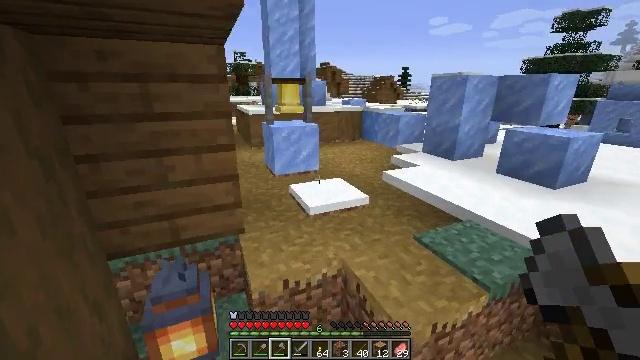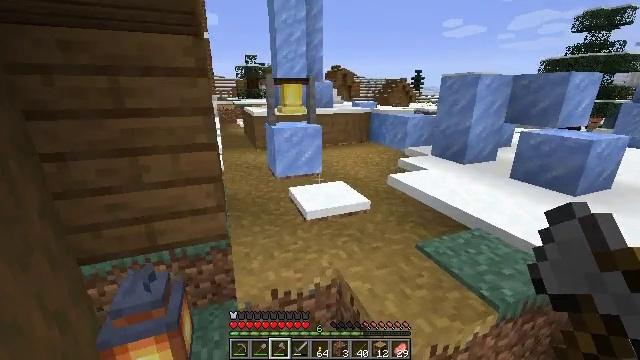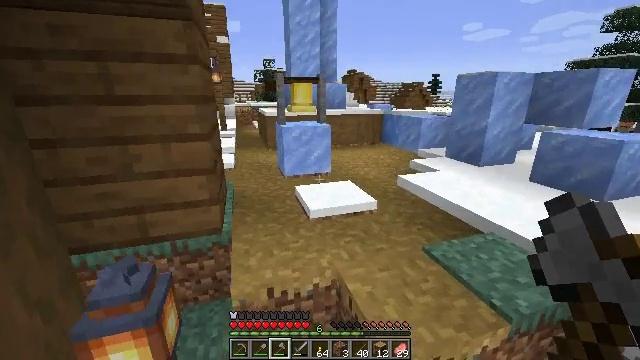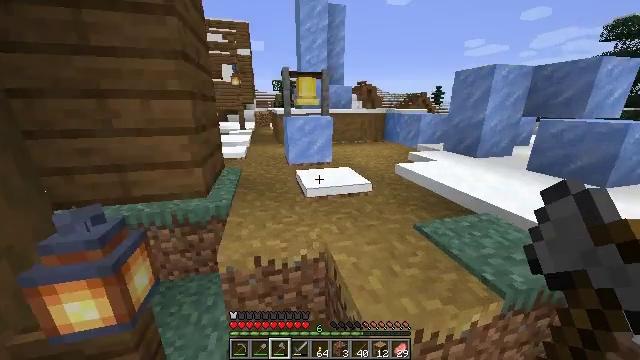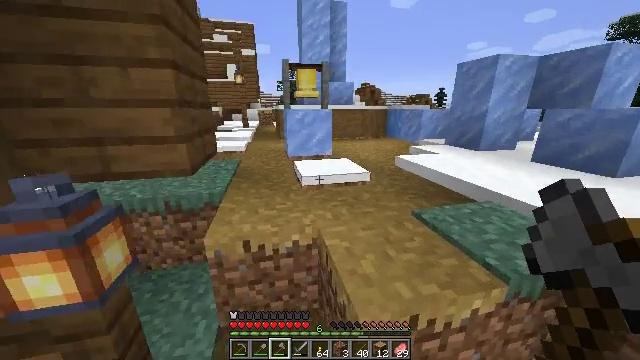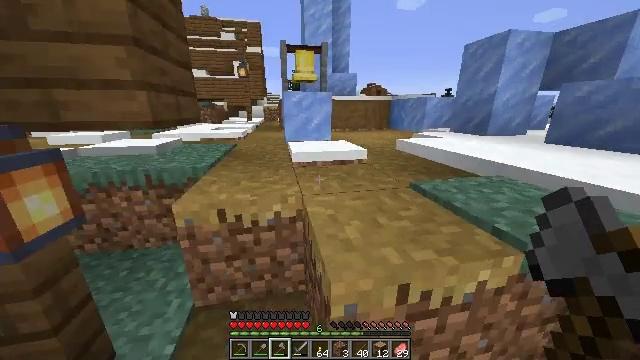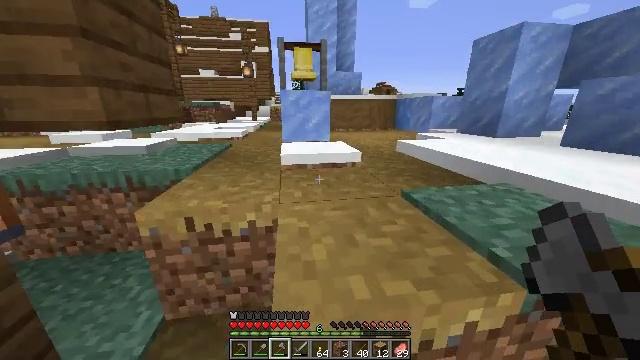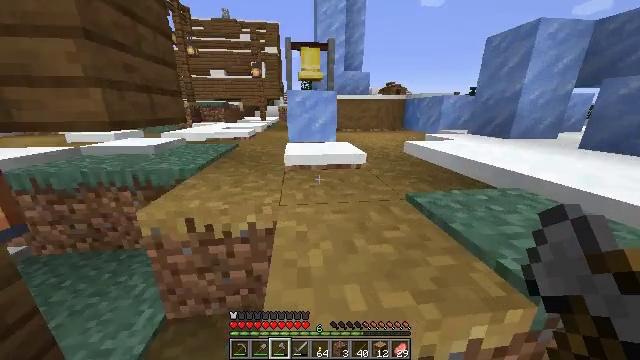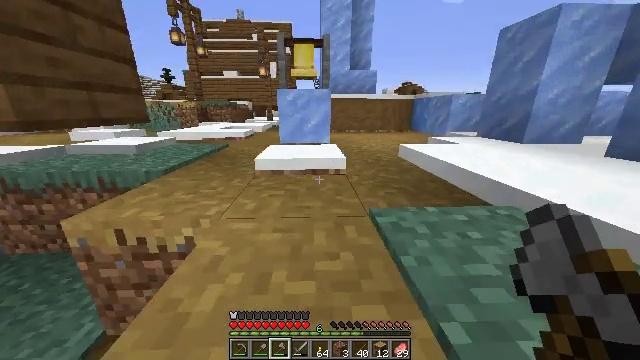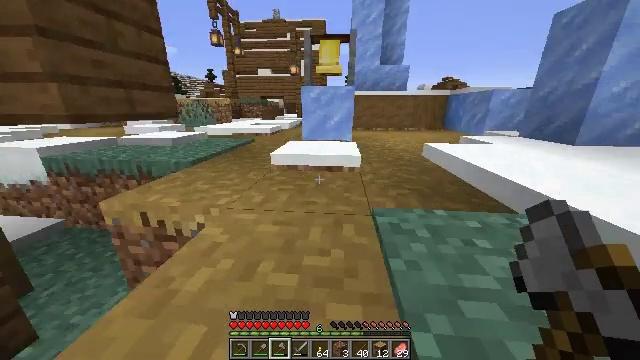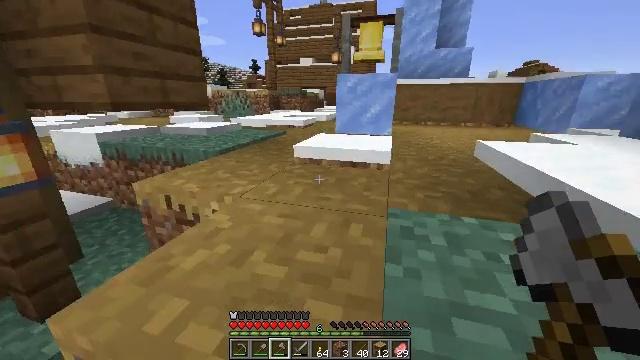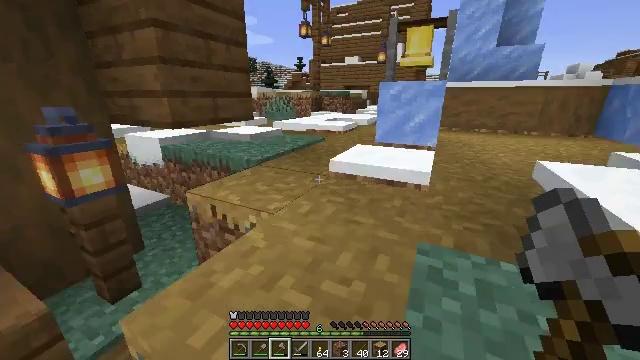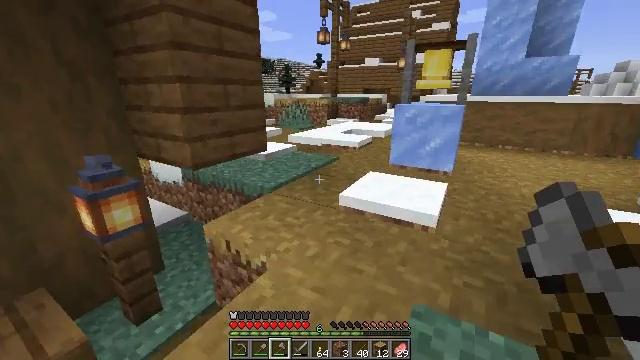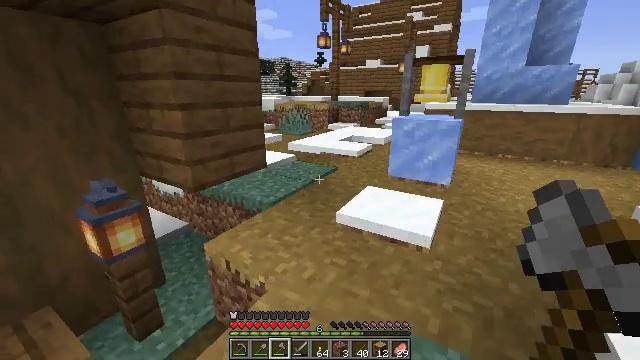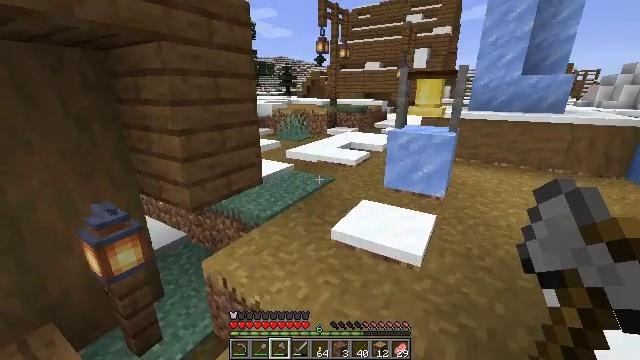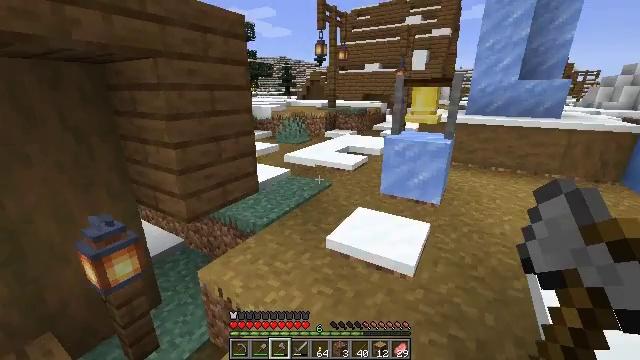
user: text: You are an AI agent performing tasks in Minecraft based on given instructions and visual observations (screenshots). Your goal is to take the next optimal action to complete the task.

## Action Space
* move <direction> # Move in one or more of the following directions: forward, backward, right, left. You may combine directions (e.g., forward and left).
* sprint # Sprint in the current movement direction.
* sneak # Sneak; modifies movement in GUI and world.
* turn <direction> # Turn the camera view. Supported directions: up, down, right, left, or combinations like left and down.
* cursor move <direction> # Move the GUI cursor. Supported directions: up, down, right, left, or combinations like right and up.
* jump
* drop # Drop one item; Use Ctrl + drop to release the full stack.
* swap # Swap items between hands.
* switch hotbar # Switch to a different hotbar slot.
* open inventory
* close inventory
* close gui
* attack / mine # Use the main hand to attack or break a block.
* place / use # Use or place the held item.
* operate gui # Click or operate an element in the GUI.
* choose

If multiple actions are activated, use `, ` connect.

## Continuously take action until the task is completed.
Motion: motion action
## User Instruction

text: Dig up potatoes from the soil.
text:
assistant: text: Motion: move forward and move right, sprint, turn left
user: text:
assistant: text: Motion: move forward and move right, sprint, turn left
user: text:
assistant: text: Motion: move forward and move right, sprint, turn left
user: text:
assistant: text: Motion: move forward and move right, sprint, turn left
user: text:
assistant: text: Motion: move forward and move right, sprint, turn left
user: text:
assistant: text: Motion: move forward and move right, sprint, turn left
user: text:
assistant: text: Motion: move forward and move right, sprint, turn left
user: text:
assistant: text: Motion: move forward and move right, sprint, turn left
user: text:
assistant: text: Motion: move forward and move right, sprint, turn left
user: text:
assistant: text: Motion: move forward and move right, sprint, turn left
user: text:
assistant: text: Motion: move forward and move right, sprint, turn left, jump
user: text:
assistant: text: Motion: move forward and move right, sprint, turn left, jump
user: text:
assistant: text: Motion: move forward and move right, sprint, jump
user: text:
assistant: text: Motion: move forward and move right, sprint, jump
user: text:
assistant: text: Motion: move forward and move right, sprint
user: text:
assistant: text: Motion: move forward and move right, sprint
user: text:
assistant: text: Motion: move forward and move right, sprint
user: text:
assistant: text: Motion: move forward and move right, sprint
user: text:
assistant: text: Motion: move forward, sprint
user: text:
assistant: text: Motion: move forward, sprint
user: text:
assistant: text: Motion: move forward, sprint, turn left
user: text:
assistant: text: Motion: move forward, sprint, turn left
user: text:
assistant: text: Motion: move forward, sprint, turn left
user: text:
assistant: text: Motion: move forward, sprint, turn left
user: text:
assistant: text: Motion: move forward, sprint, turn left
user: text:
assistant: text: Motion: move forward, sprint
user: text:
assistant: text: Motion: move forward, sprint
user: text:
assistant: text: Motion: move forward, sprint
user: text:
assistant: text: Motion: move forward, sprint
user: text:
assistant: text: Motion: move forward, sprint